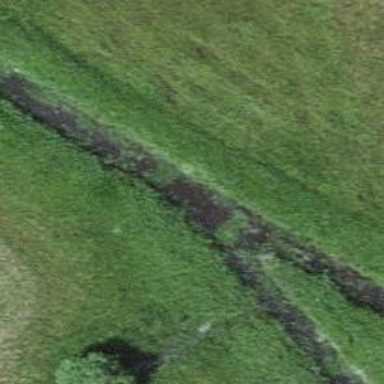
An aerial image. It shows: Ditch serving as waterway.